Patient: sex F, age 57
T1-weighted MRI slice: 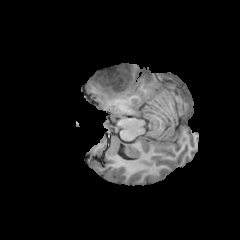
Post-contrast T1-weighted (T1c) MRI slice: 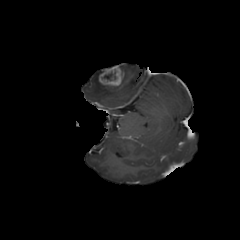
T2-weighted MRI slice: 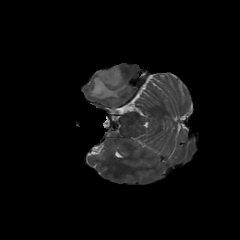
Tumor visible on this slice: yes
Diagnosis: Glioblastoma, IDH-wildtype
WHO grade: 4